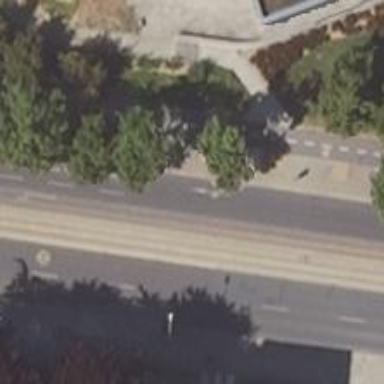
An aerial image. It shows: Tram stop.